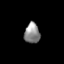
Tissue: lung
Cell type: Epithelial cells
Senescence score: 0.1798
Nuclear area (px): 311
Mean DAPI intensity: 137.08